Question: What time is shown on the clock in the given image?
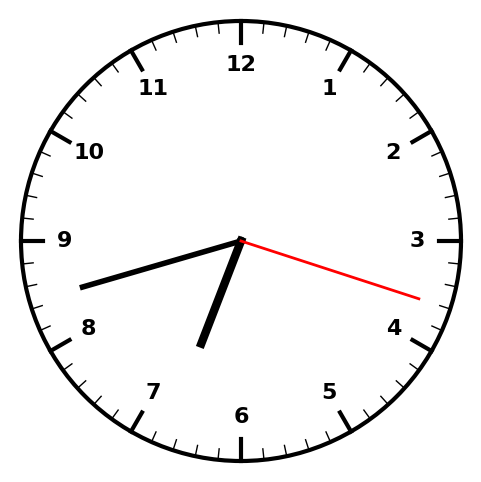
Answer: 06:42:18